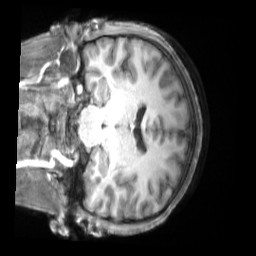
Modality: T1w
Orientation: coronal
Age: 23
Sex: male
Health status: ill
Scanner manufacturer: siemens
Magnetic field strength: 3 T
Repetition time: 2.2 s
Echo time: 0.00157 s